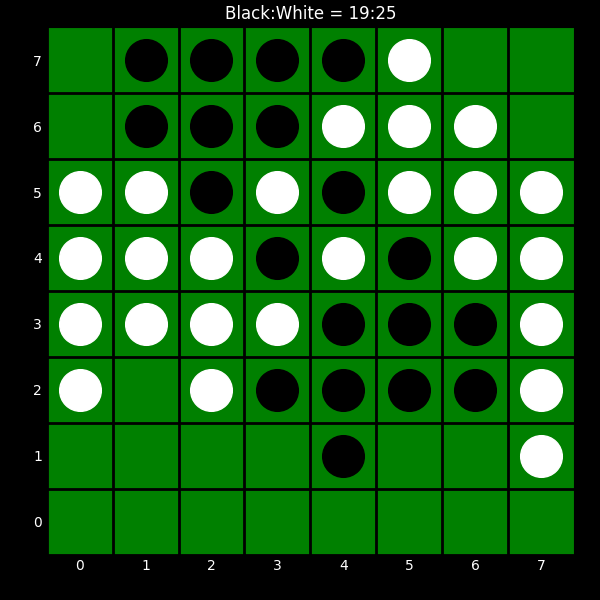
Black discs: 19
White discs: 25